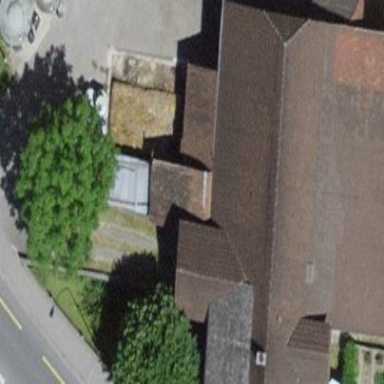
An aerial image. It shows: Farm building.